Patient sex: M
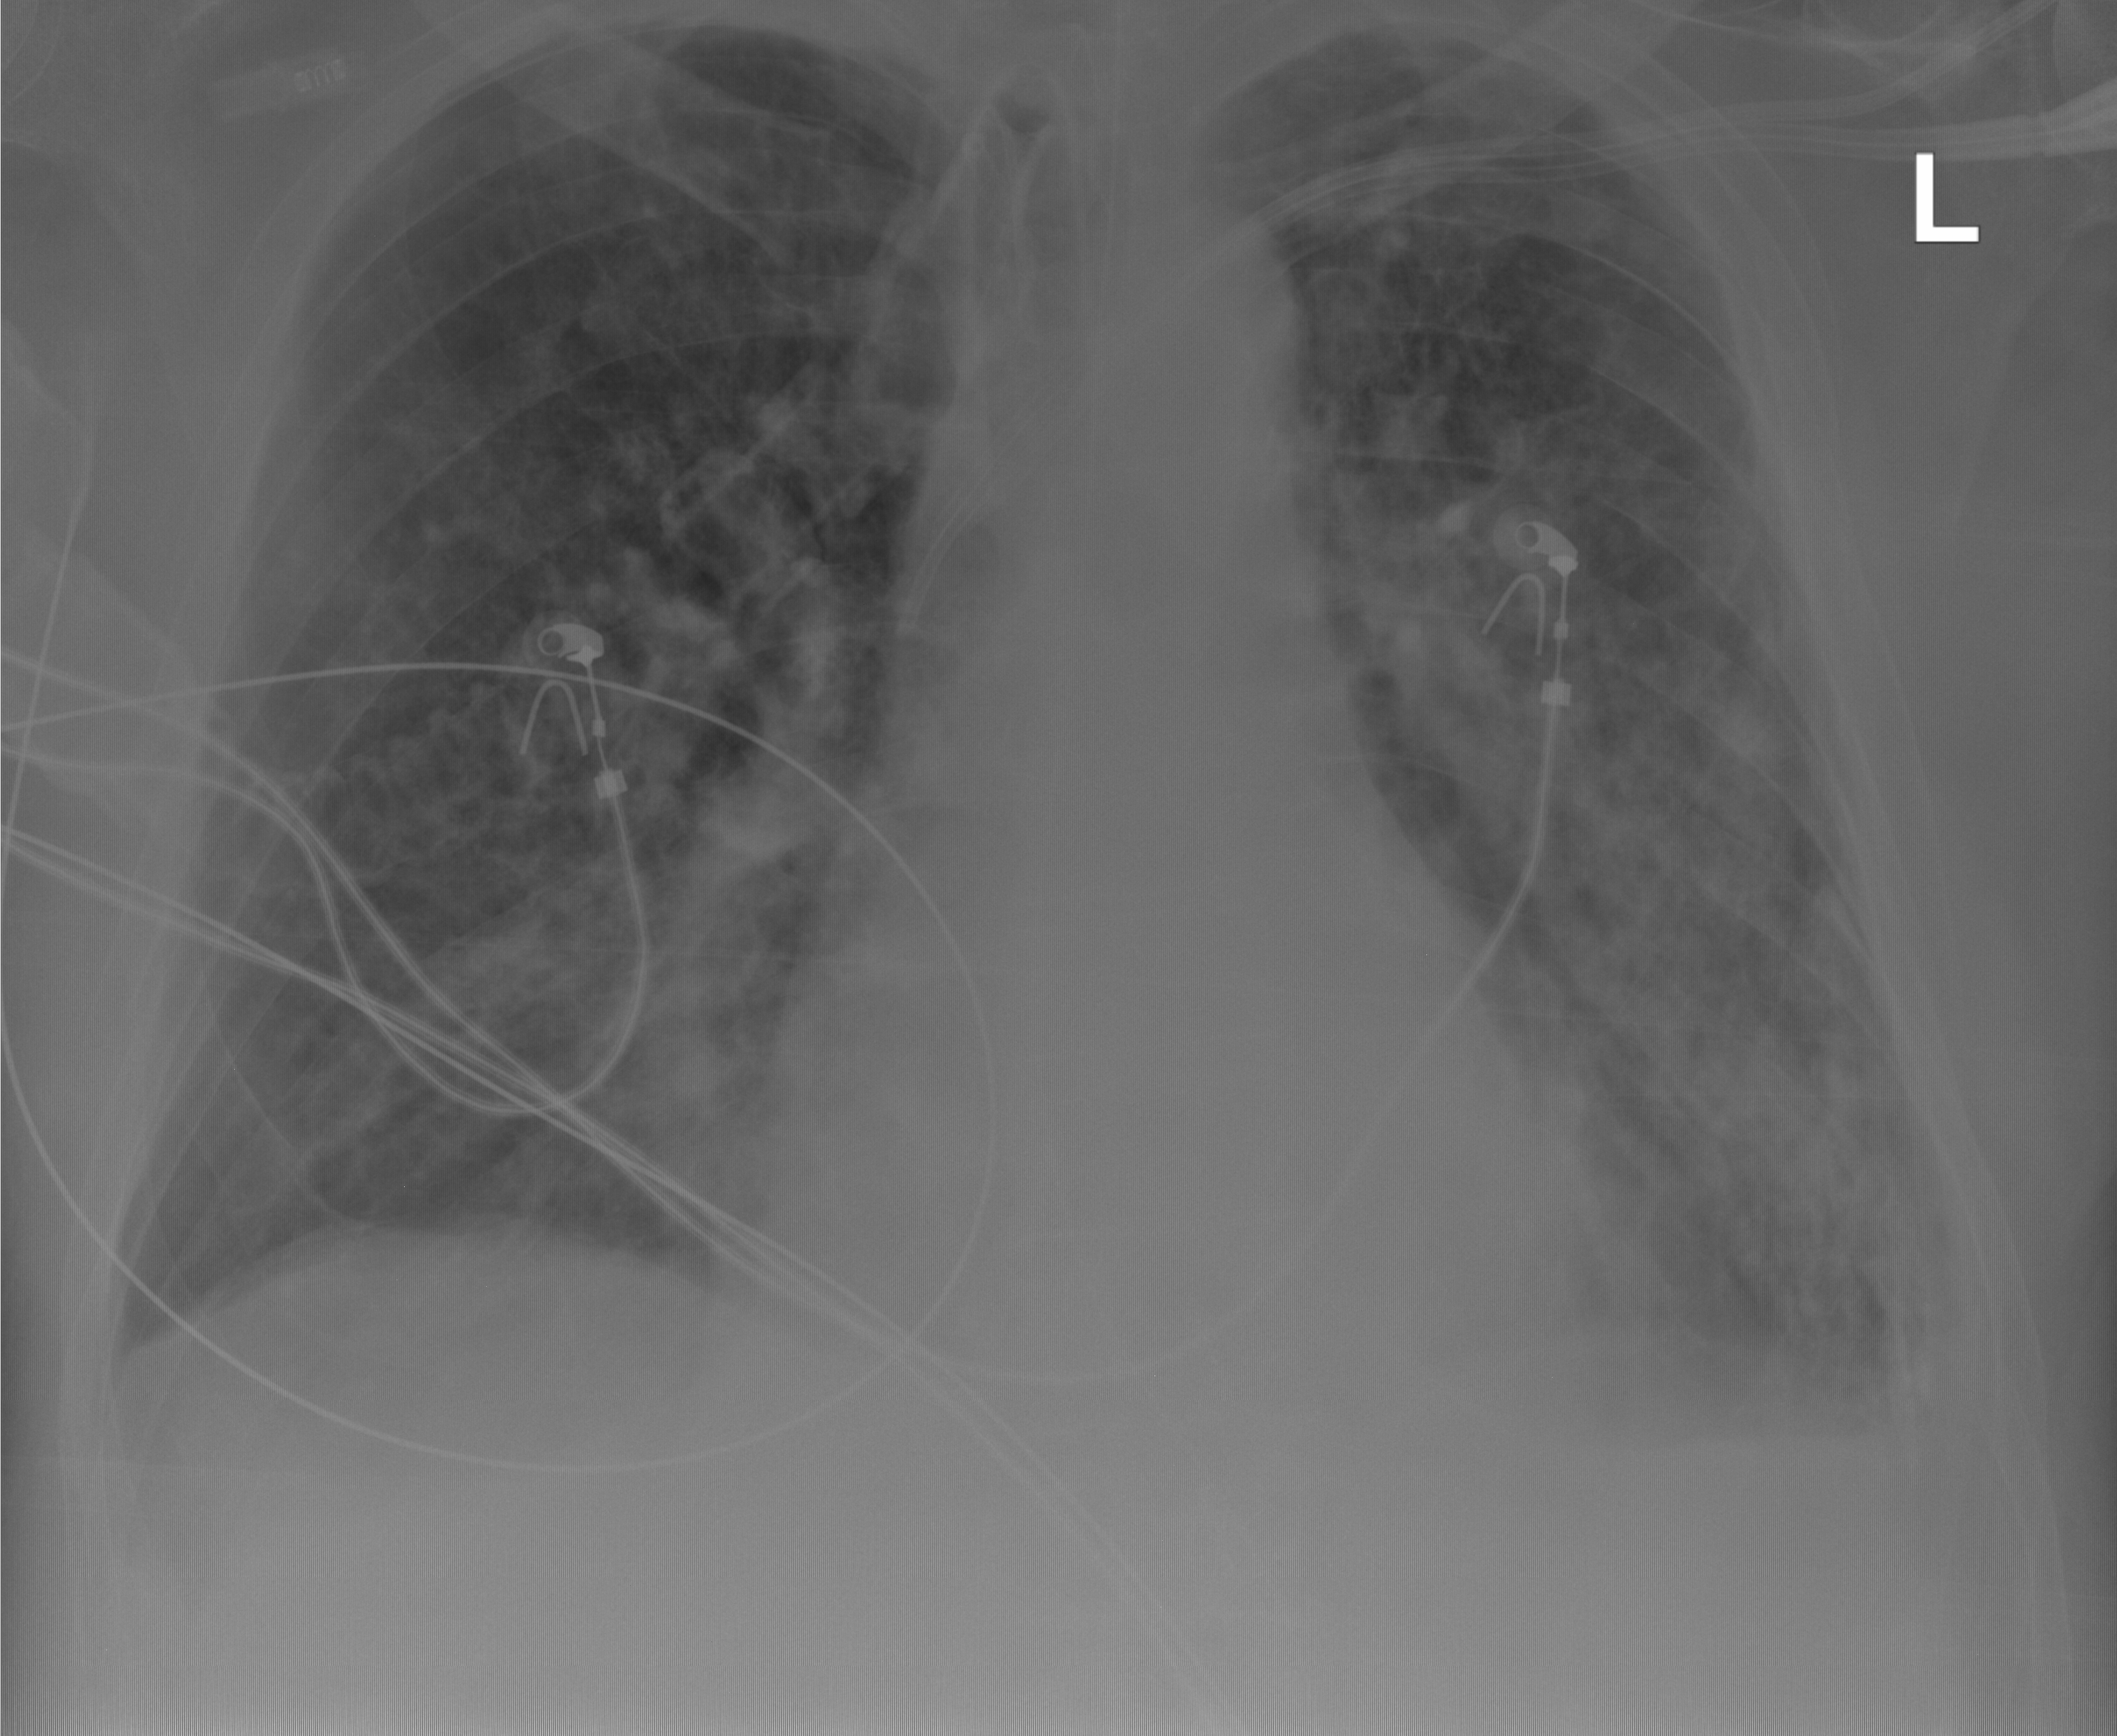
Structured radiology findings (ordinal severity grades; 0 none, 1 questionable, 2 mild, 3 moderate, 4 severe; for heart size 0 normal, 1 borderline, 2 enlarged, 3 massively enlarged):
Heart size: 0
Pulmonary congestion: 3
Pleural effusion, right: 0
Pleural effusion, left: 2
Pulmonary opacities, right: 3
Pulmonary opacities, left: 4
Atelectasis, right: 2
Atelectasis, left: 2